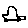
Label: car